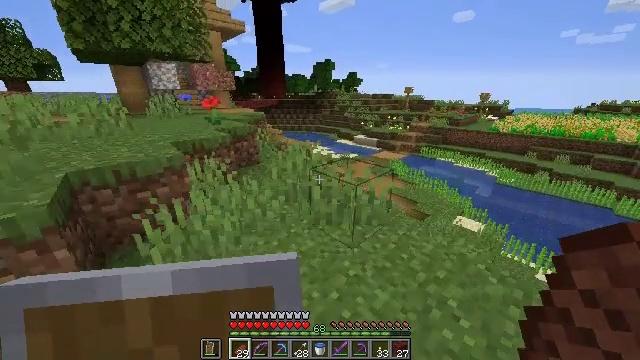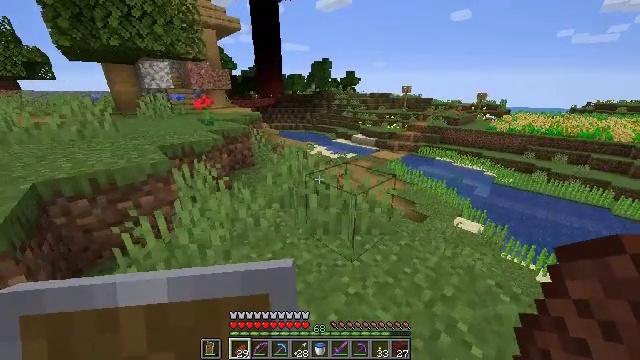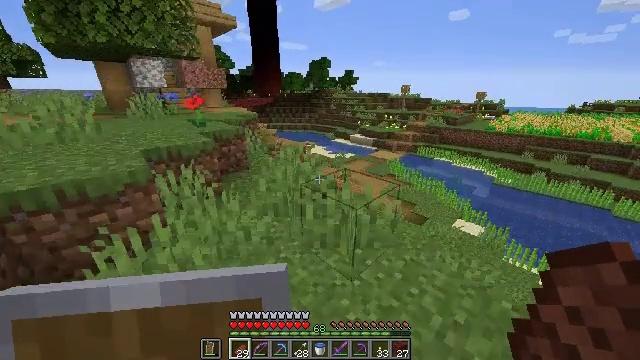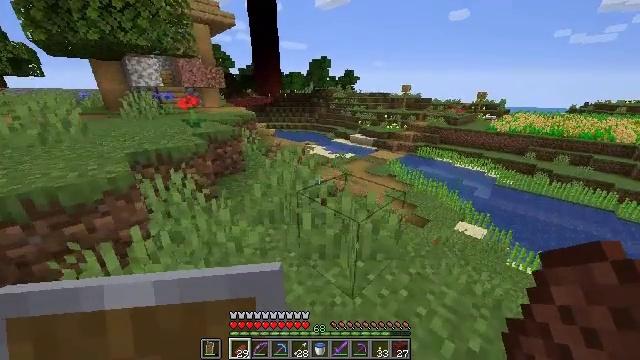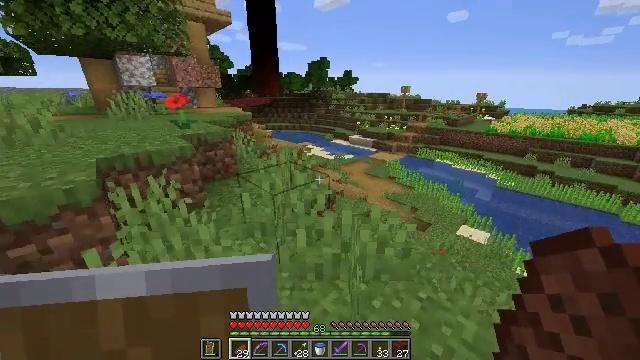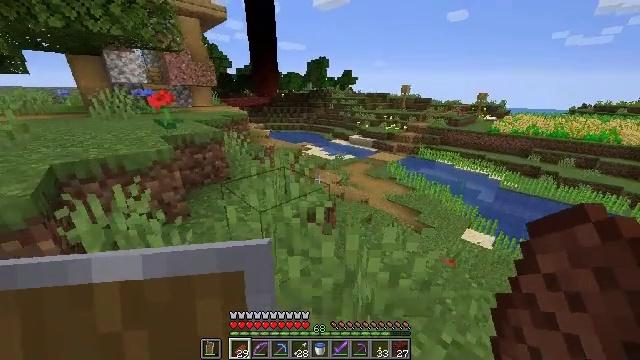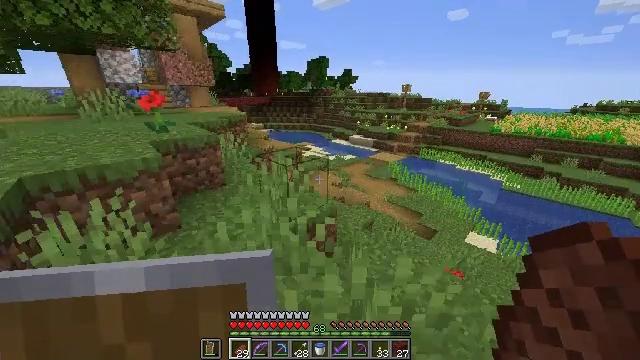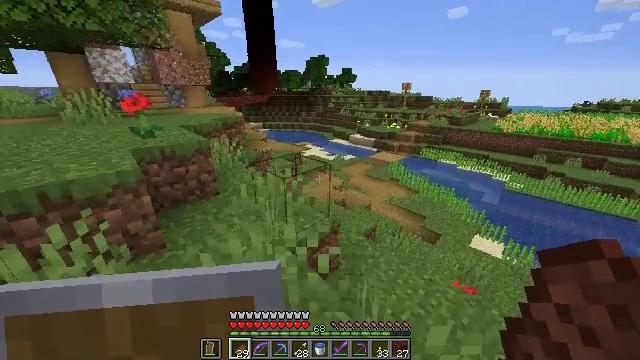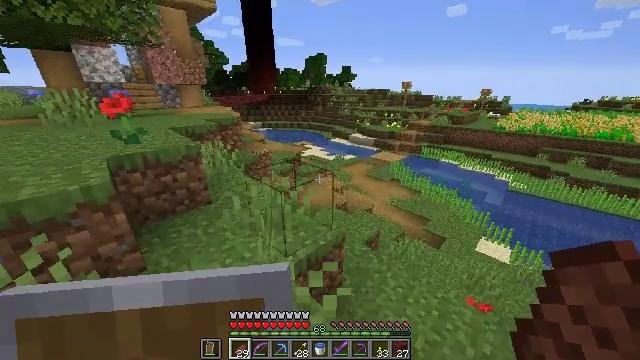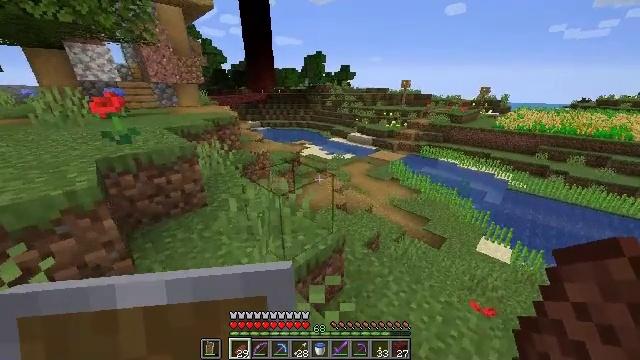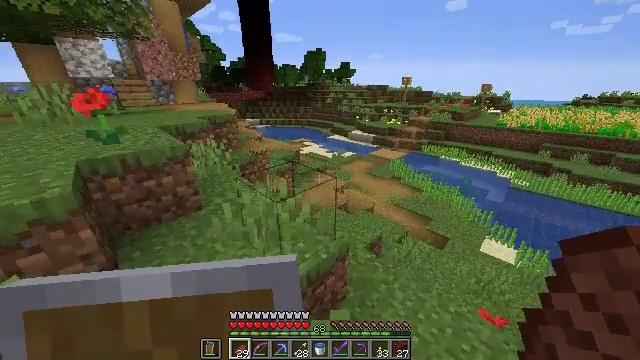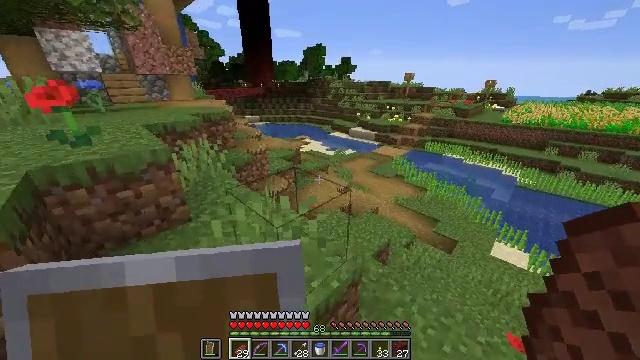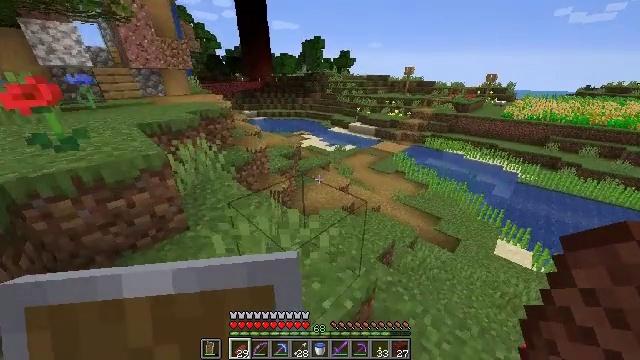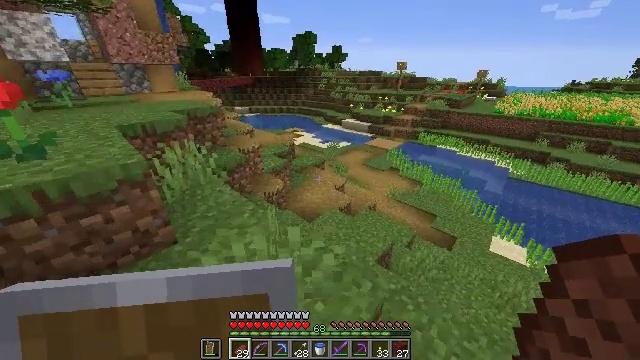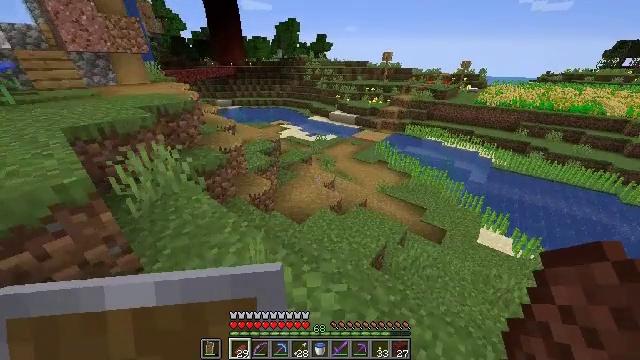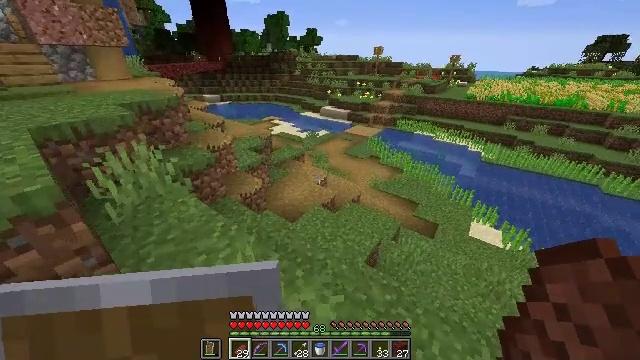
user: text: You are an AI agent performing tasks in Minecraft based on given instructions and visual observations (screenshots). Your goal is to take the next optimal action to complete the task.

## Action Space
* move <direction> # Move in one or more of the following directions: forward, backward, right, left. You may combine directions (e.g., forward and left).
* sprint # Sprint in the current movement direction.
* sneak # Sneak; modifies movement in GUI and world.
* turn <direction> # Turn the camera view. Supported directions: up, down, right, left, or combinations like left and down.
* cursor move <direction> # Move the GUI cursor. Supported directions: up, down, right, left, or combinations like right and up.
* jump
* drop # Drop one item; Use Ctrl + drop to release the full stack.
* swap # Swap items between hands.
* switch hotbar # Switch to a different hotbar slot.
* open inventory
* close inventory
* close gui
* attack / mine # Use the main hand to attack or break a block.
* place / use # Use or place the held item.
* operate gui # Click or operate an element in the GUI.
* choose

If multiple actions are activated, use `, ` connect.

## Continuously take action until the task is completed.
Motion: motion action
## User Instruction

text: Collect the pumpkin by holding left button.
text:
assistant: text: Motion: move forward
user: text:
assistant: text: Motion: move forward
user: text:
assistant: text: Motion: move forward
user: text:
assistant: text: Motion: move forward
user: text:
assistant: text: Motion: move forward
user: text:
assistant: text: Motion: move forward
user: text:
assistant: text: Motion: move forward
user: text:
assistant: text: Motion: move forward
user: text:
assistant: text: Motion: move forward
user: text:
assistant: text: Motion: move forward
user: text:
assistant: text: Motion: move forward and move left
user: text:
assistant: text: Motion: move forward and move left, turn down
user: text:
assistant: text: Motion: move forward, turn right
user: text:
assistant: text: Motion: move forward, turn right and down
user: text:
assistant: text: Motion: move forward, turn right and down
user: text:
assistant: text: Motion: move forward
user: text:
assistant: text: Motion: move forward
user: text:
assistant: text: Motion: move forward
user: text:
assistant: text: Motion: move forward
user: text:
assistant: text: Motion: move forward
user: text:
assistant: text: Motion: move forward
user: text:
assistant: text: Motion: move forward
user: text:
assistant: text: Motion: move forward
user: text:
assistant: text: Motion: move forward
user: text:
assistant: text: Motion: move forward, turn right
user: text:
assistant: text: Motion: move forward, turn right
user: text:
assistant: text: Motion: move forward
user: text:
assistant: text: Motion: move forward
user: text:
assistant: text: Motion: move forward
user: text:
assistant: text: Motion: move forward